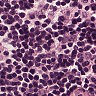
Metastatic tissue present: no